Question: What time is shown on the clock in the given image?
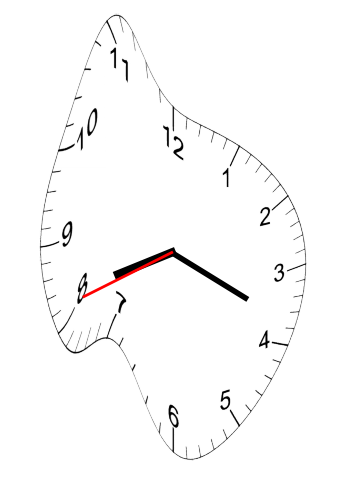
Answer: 08:18:41